Question: When I edit an annotation of method, it shows warning on the annotation line, and it didn't show on the other file which I edit the annotation use the same way.
I wonder how it happened and how to solve this warning.

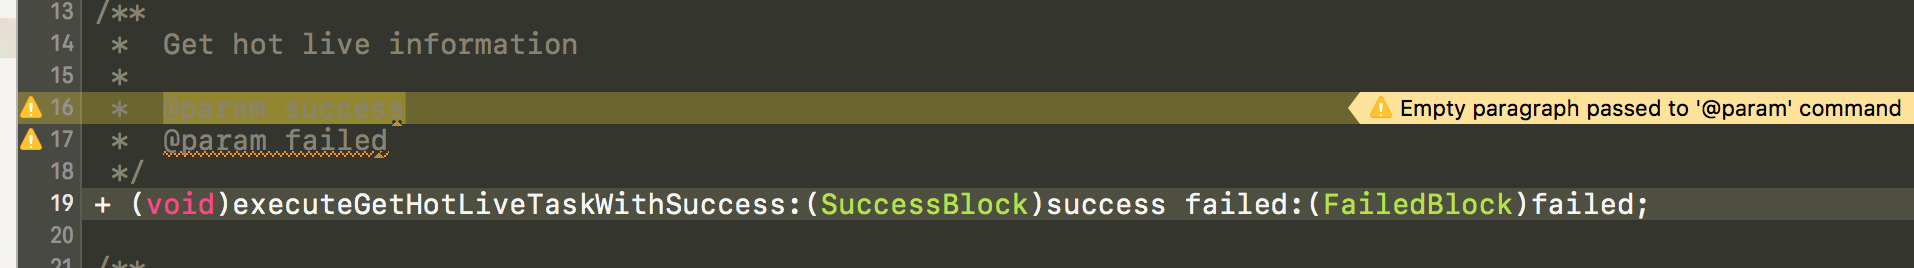
Answer: Add the description:
'''
* @param success description of param here removes warning
'''